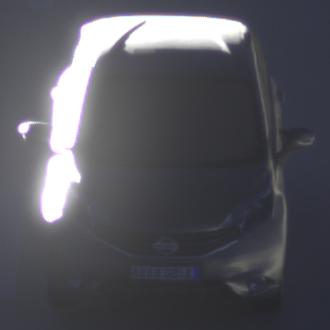
Make: Nissan
Model: Note 1.2
Detailed model: Note (E12) (10/13 - 12/16)
Model produced from: 2013/10
Model produced until: 2015/09
Doors: 5
Color: gray
Road condition: dry road
Daytime: sunrise or sunset
Contrast: high contrast